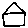
Label: house